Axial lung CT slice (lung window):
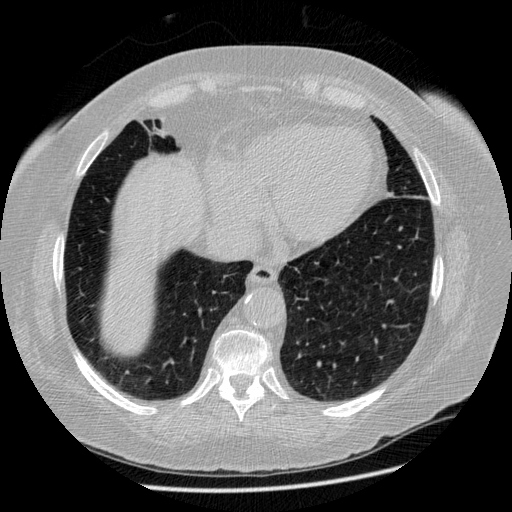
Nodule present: no